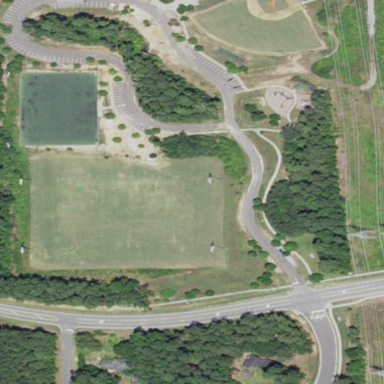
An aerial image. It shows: Grass pitch designated for soccer.